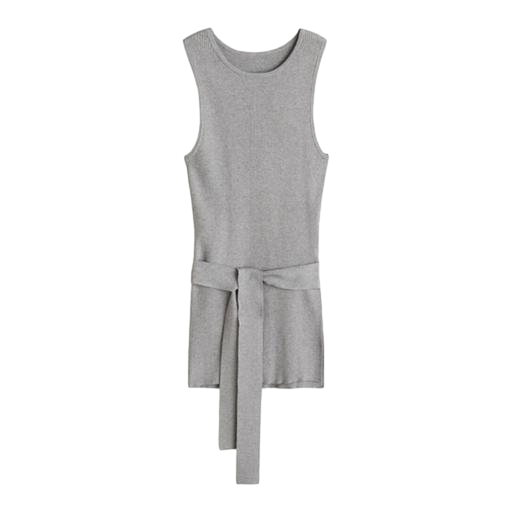
gray jersey tie-front top, gray ribbed tank, belted vest, white background